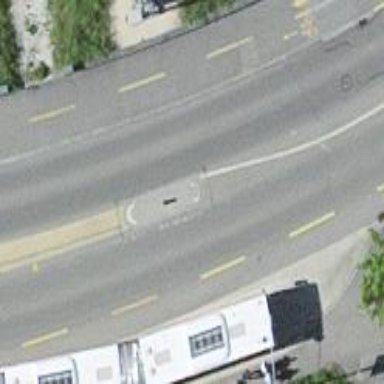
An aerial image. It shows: Public transport stop position.